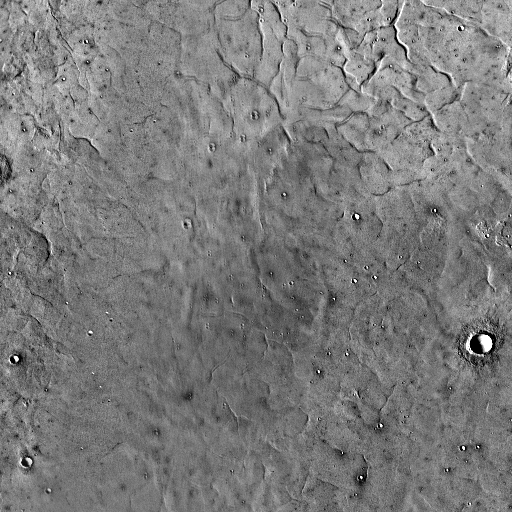
Crater classes present: Background, Other